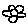
Label: flower